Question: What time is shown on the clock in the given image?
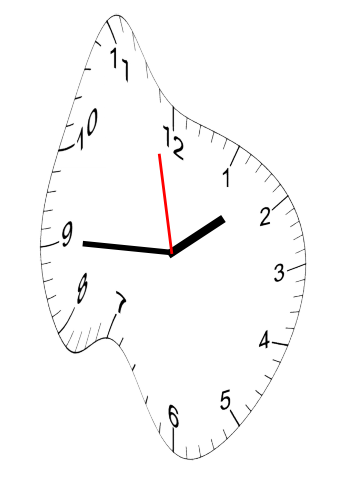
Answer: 01:44:58